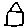
Label: house